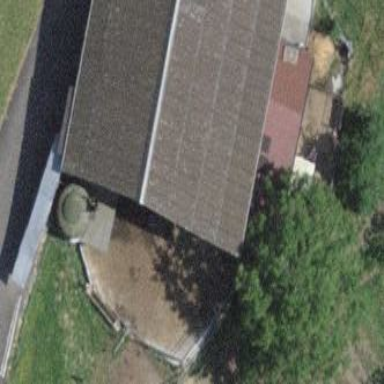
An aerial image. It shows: Cowshed building.